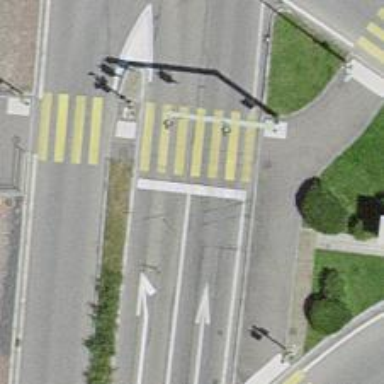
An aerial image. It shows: Road with traffic signals.